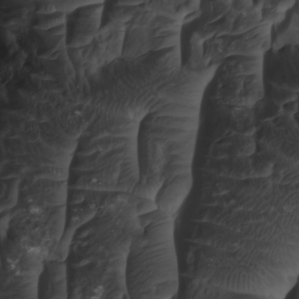
Label: non_frost